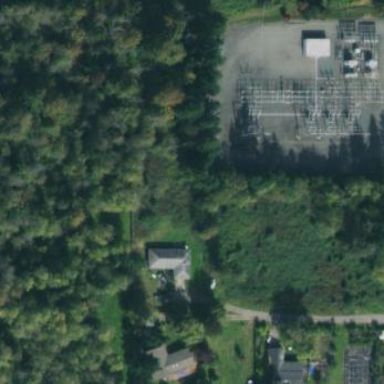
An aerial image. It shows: Distribution level power substation surrounded by fence.